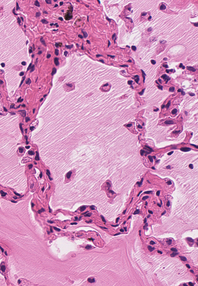
Tumor epithelial tissue: no
Tumor-associated stroma tissue: no
Normal tissue: yes